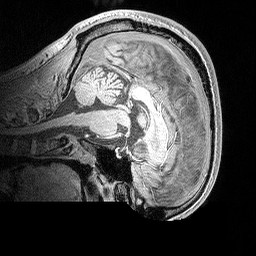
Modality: MP2RAGE
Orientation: sagittal
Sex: male
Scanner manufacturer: siemens
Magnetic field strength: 3 T
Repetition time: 5 s
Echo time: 0.00292 s